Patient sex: F
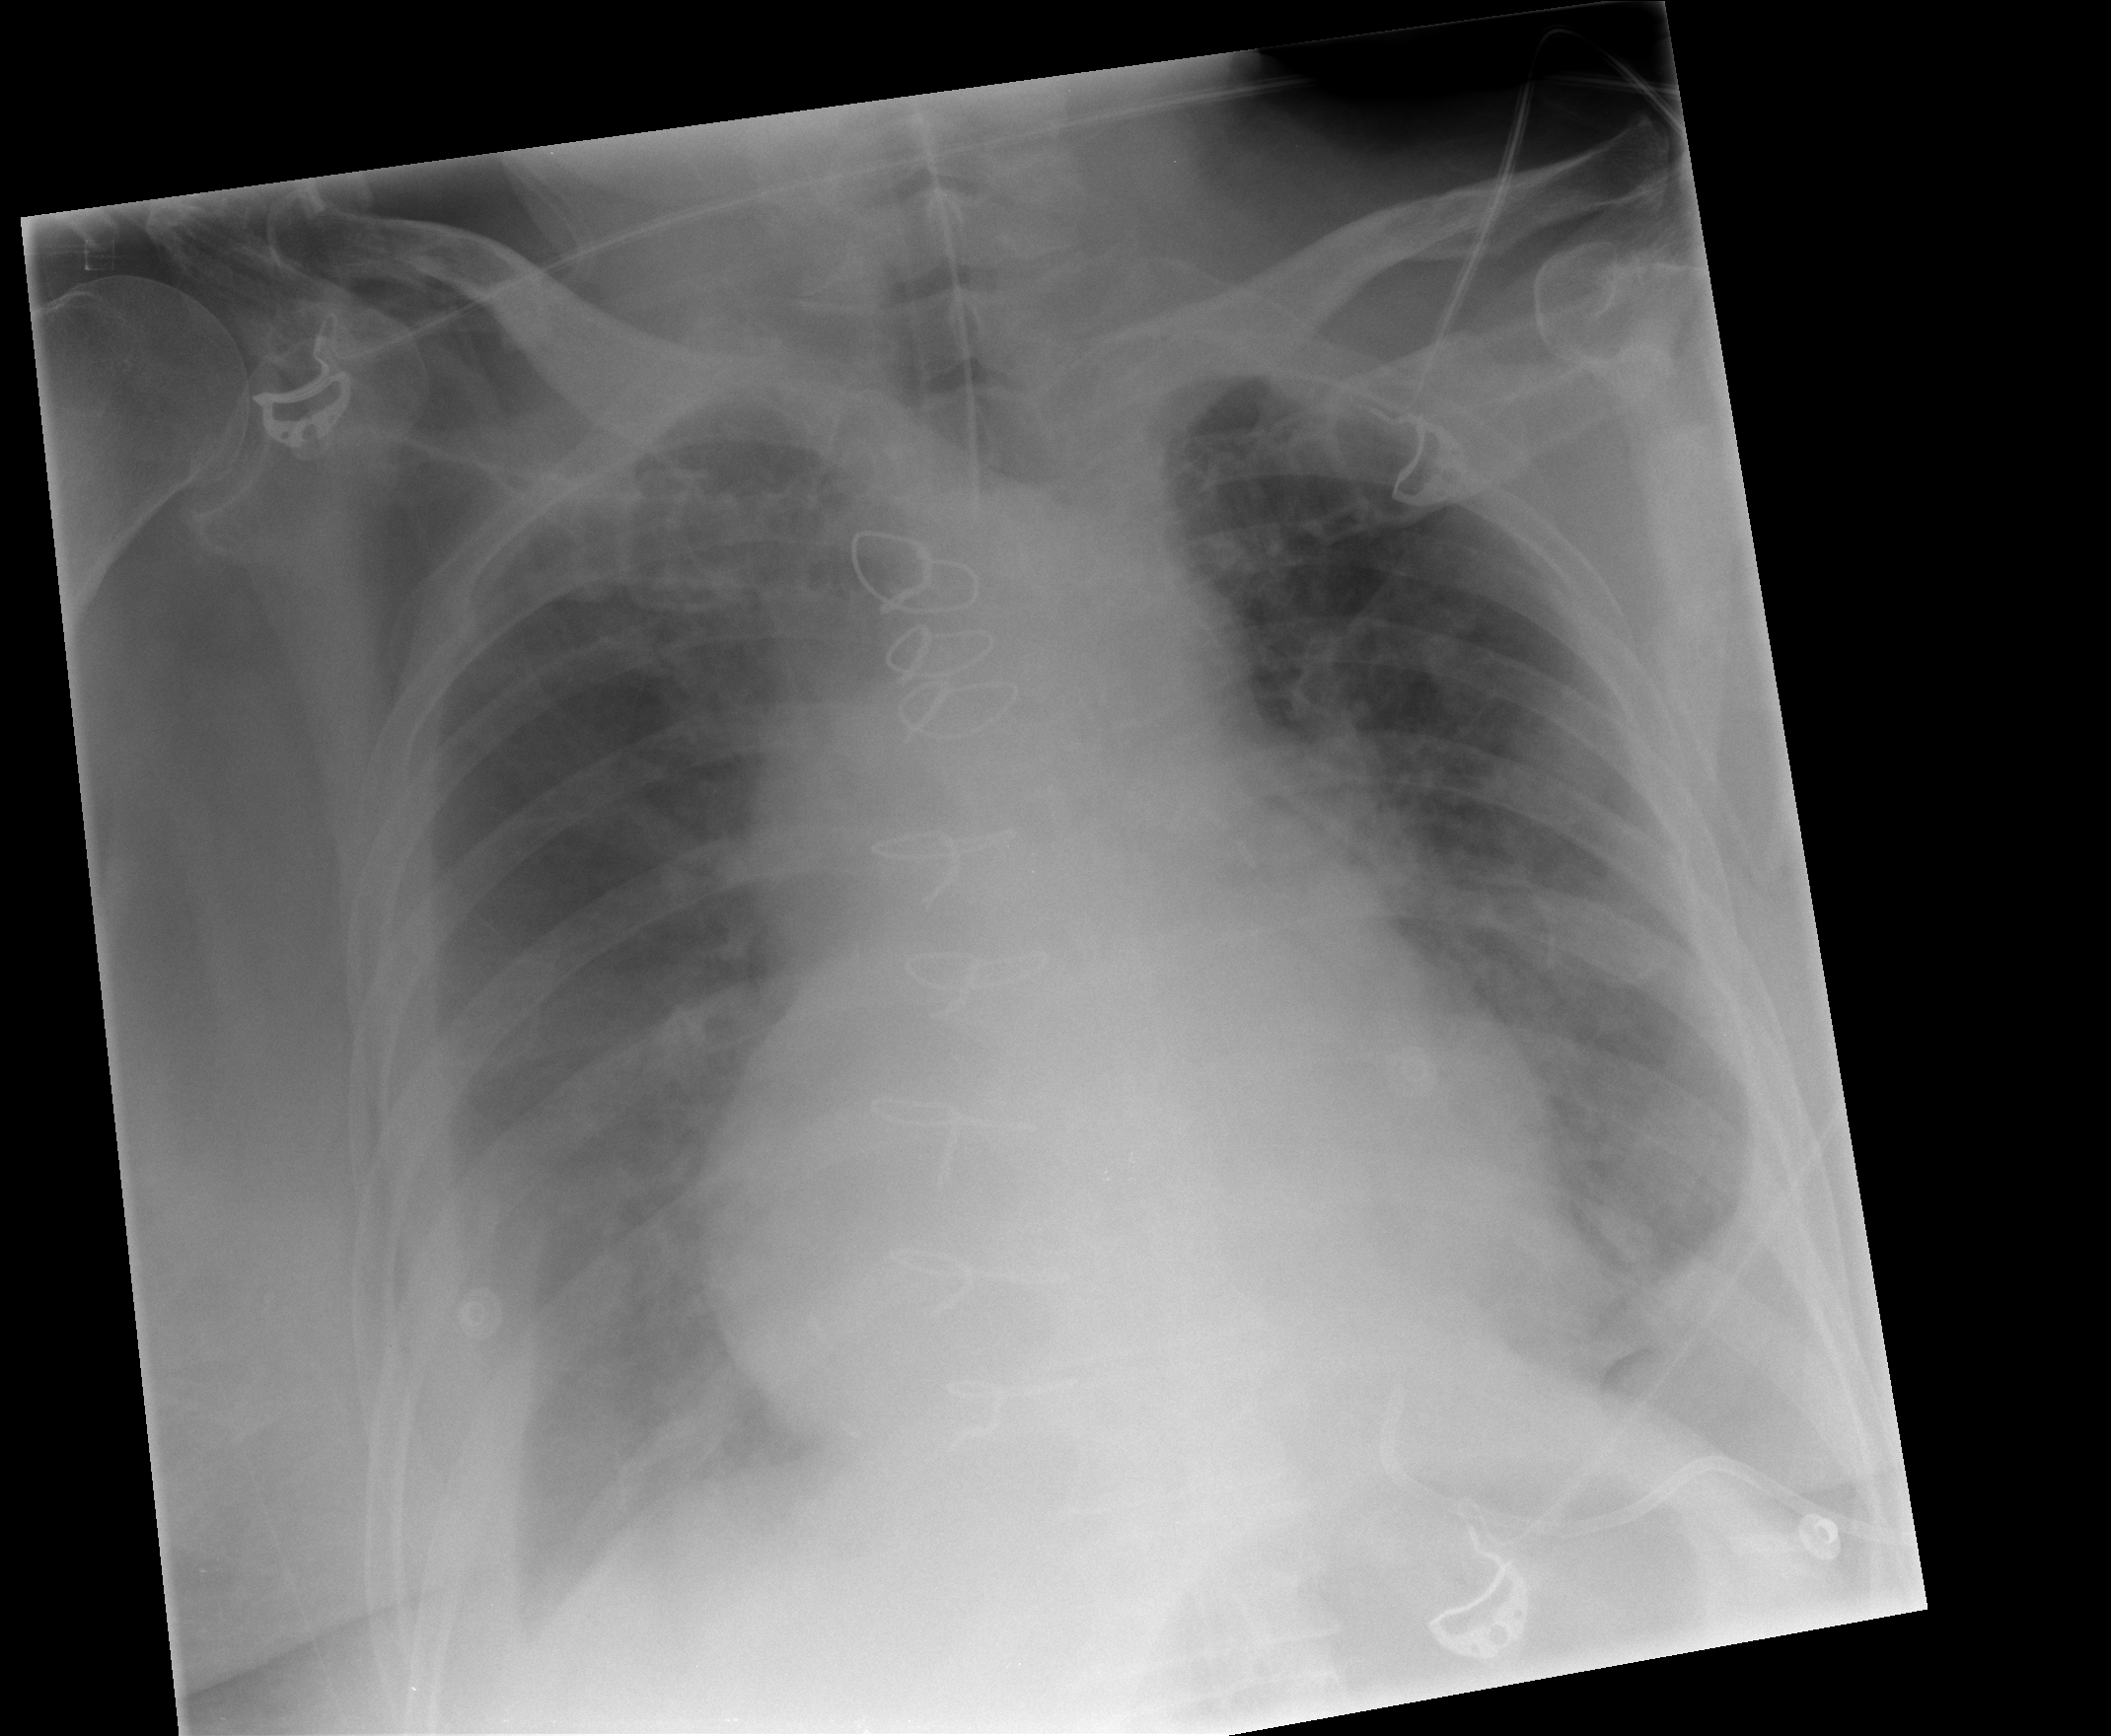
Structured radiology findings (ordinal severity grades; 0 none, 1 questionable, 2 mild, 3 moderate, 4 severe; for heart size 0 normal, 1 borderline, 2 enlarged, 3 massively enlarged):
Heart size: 2
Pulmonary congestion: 2
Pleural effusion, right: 2
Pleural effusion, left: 2
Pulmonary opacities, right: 0
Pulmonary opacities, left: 0
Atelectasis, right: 2
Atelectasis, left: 2